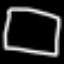
Label: square